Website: slack
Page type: stored-credit-cards
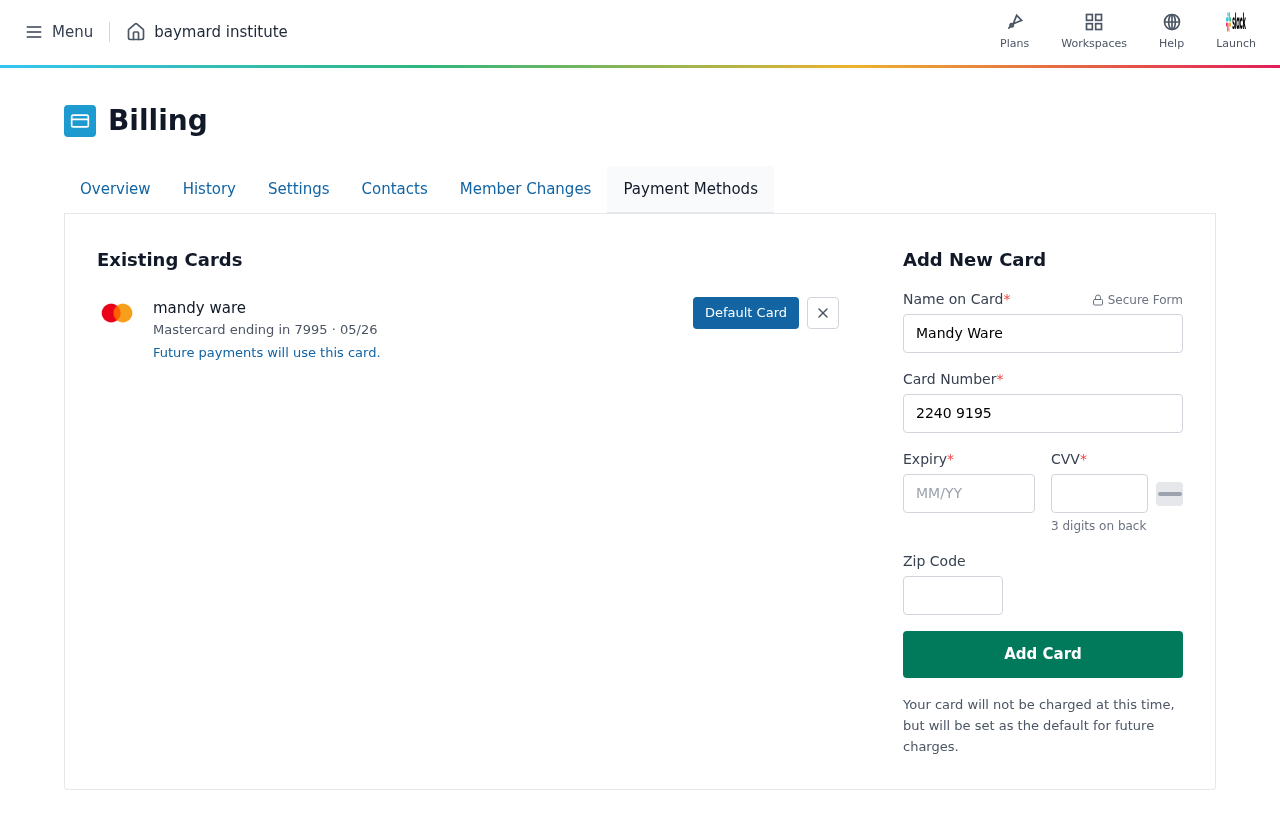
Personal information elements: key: PII_CARD_CVV
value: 589
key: PII_CARD_EXPIRY
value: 05/26
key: PII_CARD_EXPIRY_MONTH
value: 05
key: PII_CARD_EXPIRY_YEAR
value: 26
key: PII_CARD_LAST4
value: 7995
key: PII_CARD_NUMBER
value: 2240 9195 9682 7995
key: PII_CARD_TYPE
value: Mastercard
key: PII_FULLNAME
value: mandy ware
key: PII_FULLNAME
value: Mandy Ware
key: PII_POSTCODE
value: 73674